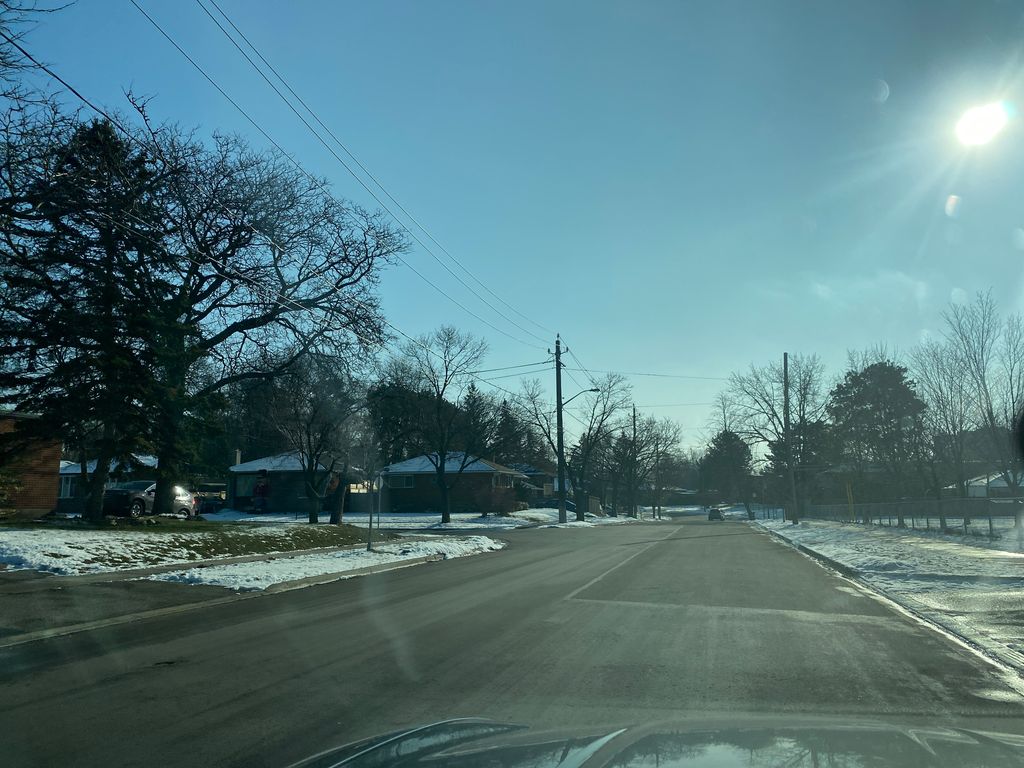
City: toronto